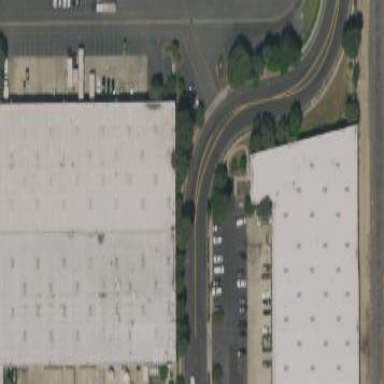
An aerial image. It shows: Warehouse building.